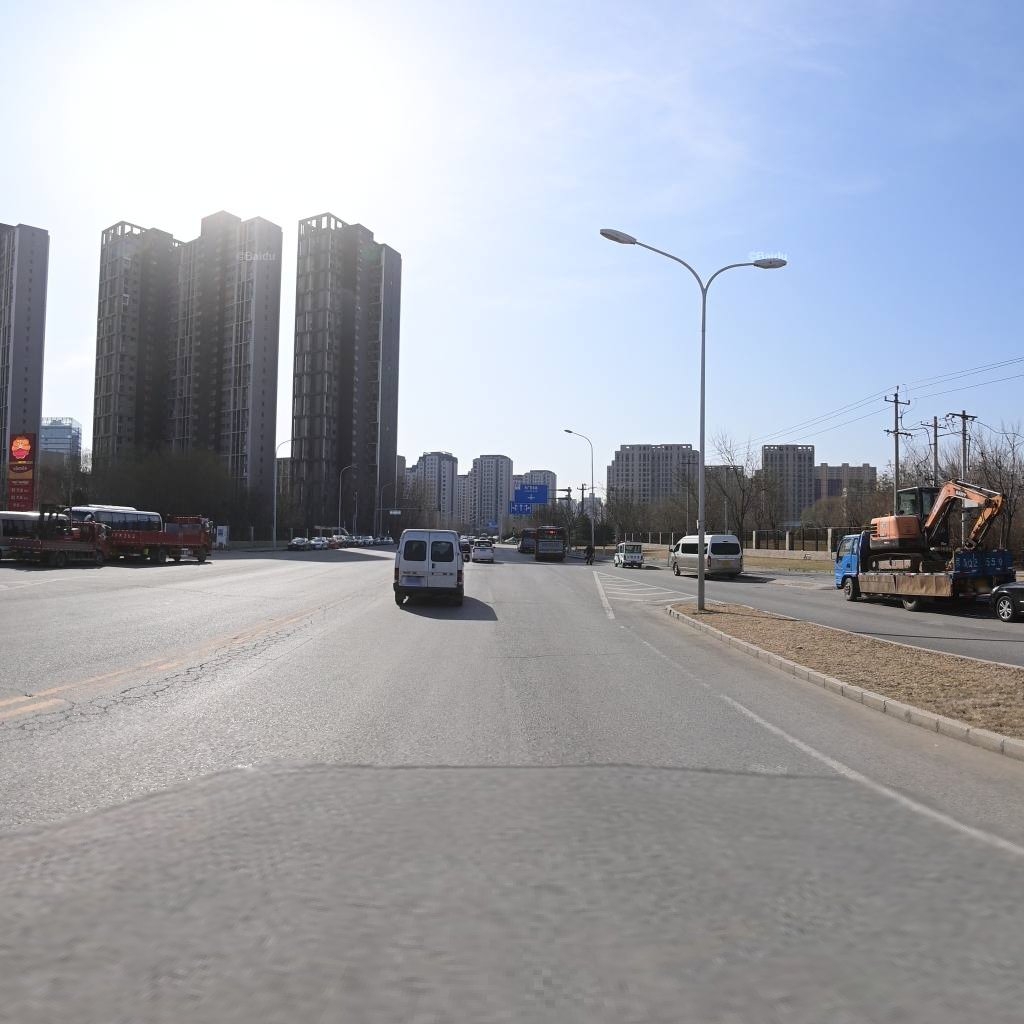
Region: Chaoyang
Road damage annotations: transverse crack, alligator crack